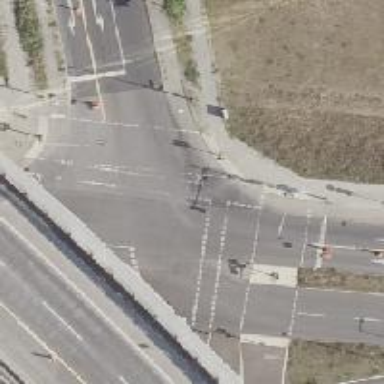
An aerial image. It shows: Tertiary road with asphalt surface. It has separate sidewalks on both sides and lanes for cycles on both sides too.